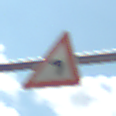
Verkehrszeichen: KurveLinks
Umgebung: Outdoor, Suburban
Tageszeit: Midday
Wetter: PartlyCloudy
Licht: Natural
Jahreszeit: NotSpecified
Kontrast: HighContrast